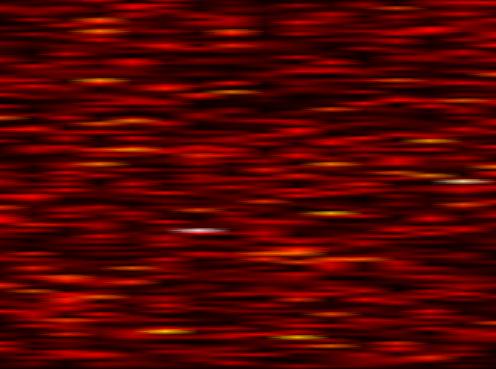
Label: FOFDM